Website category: auto
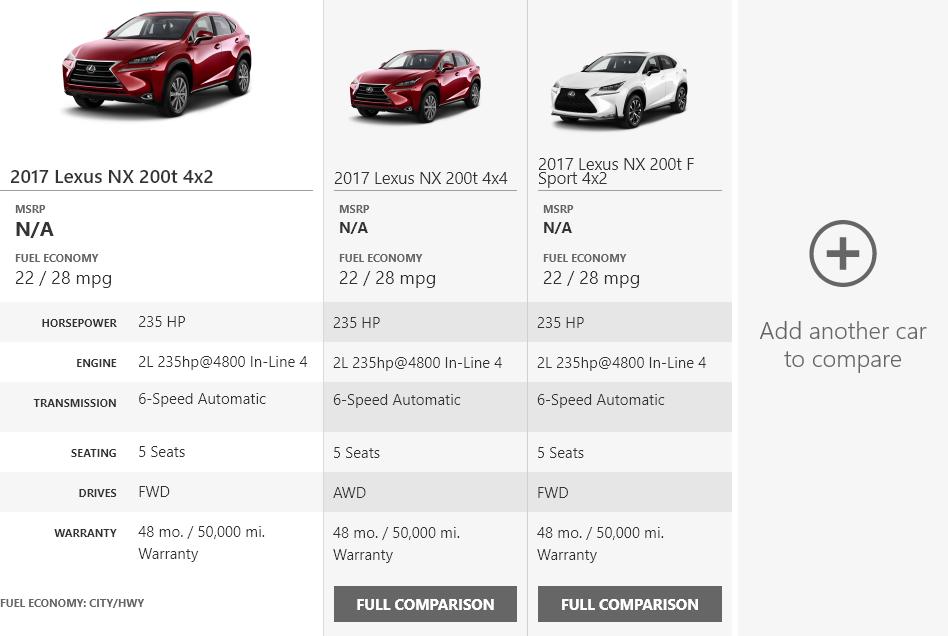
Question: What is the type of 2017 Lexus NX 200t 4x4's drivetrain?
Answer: AWD

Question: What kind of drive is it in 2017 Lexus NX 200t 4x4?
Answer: AWD

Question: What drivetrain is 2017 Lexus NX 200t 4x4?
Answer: AWD

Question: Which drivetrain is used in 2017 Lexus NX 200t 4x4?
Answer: AWD

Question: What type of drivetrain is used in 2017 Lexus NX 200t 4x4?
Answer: AWD

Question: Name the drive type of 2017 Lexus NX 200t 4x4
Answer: AWD

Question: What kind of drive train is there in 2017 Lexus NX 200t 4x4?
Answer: AWD

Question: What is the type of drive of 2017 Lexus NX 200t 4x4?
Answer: AWD

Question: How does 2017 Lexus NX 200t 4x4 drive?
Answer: AWD

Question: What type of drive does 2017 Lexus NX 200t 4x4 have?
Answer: AWD

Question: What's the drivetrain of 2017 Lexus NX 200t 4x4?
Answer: AWD

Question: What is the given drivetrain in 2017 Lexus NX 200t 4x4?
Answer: AWD

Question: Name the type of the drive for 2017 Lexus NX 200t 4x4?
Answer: AWD

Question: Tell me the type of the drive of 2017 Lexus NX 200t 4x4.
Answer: AWD

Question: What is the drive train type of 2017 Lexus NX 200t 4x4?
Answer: AWD

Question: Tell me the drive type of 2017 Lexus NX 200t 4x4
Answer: AWD

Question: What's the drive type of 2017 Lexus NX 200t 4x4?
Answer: AWD

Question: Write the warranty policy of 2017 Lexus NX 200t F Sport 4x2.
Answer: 48 mo. / 50,000 mi. Warranty

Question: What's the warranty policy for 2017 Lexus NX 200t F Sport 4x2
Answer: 48 mo. / 50,000 mi. Warranty

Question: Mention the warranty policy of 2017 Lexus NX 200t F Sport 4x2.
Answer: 48 mo. / 50,000 mi. Warranty

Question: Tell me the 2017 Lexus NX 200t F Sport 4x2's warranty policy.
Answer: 48 mo. / 50,000 mi. Warranty